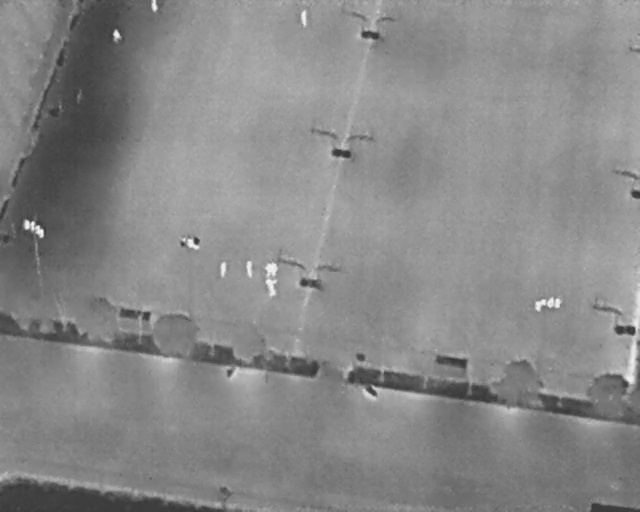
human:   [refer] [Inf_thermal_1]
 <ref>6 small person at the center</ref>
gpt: <box>[[33, 51, 36, 53, 2], [37, 51, 40, 53, 2], [40, 51, 43, 53, 2], [41, 51, 43, 53, 2], [40, 54, 42, 56, 2], [41, 55, 43, 57, 2]]</box>

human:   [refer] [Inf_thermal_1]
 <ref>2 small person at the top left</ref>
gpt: <box>[[17, 6, 19, 8, 2], [23, 0, 25, 1, 2]]</box>